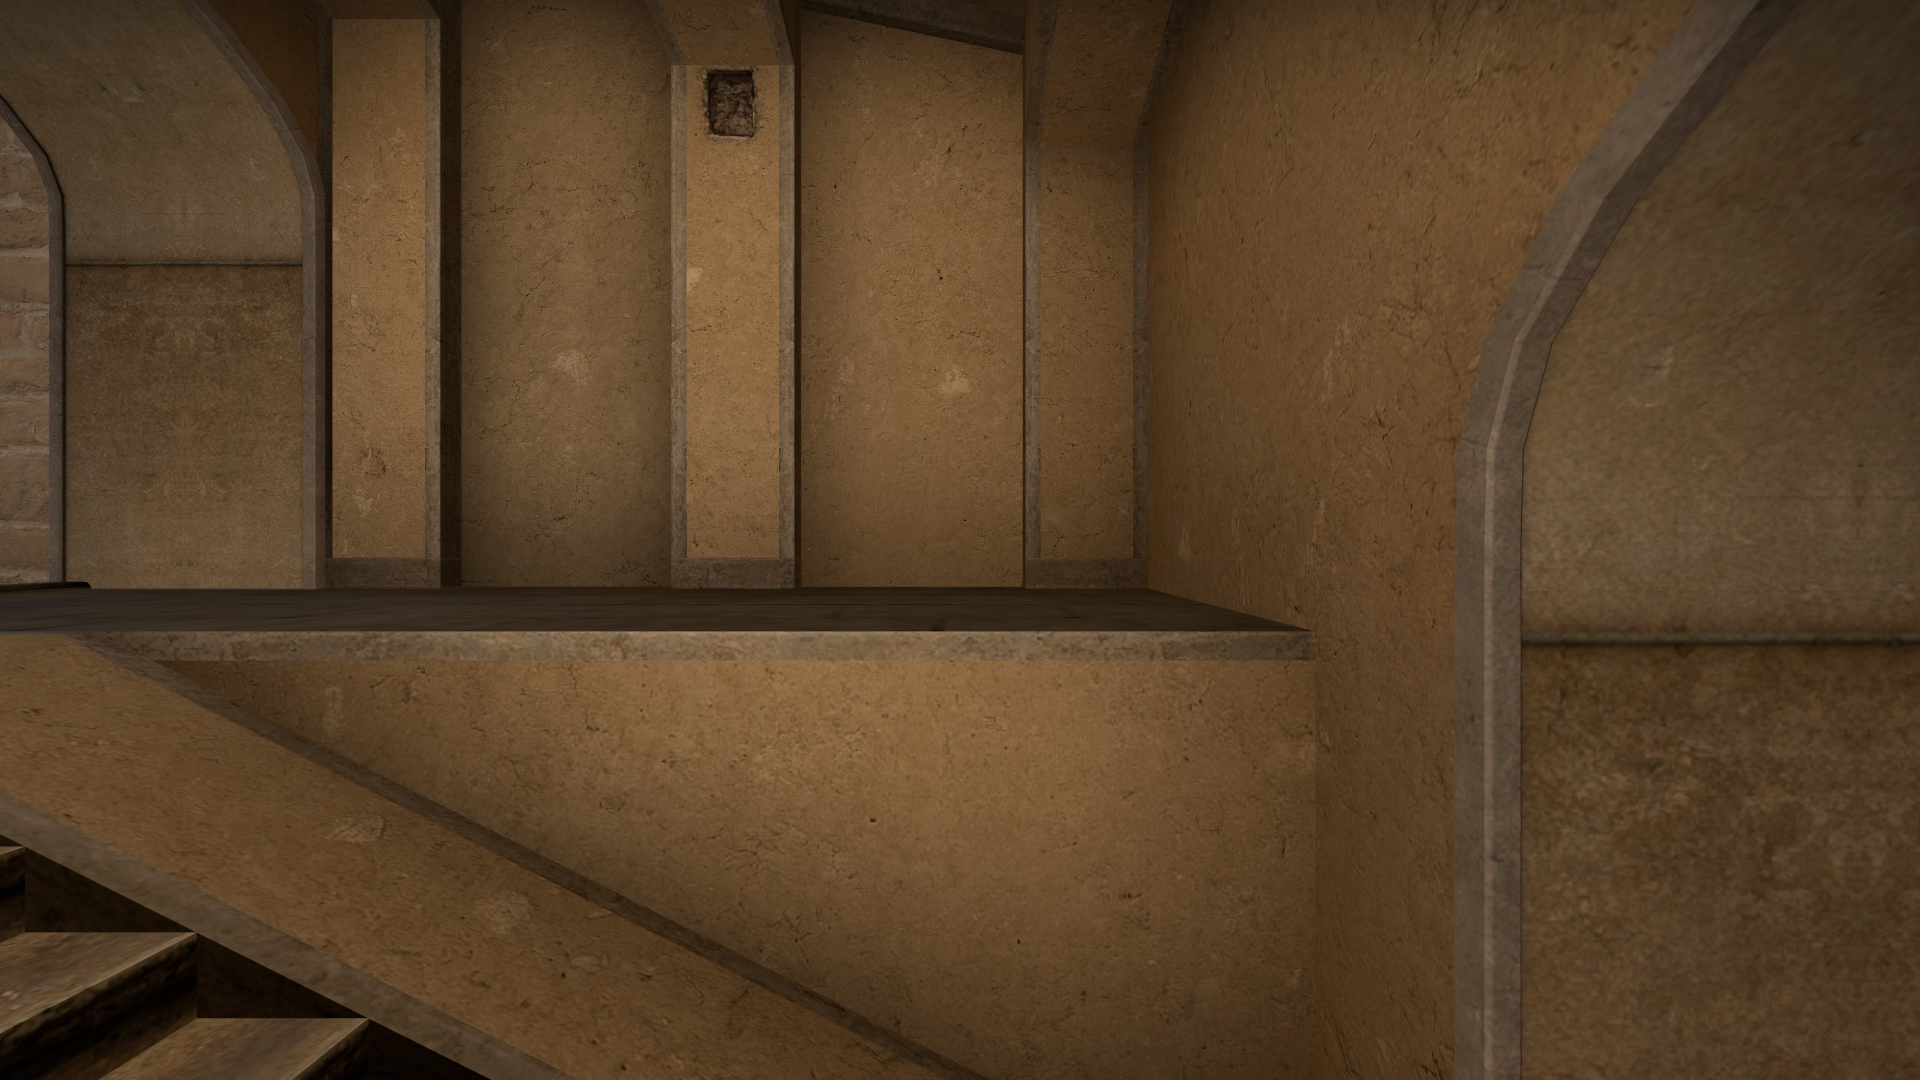
Map: de_mirage